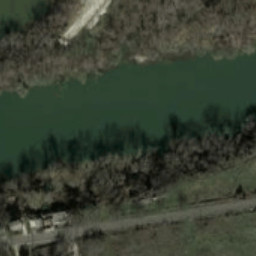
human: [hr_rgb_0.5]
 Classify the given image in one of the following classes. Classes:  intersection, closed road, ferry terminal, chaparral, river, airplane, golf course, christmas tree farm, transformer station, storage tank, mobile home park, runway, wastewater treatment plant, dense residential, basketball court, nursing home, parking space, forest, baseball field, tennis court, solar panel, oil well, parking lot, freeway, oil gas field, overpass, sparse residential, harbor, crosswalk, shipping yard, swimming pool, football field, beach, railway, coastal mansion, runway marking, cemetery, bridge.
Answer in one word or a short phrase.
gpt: river